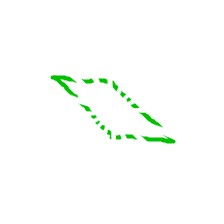
Shape: parallelogram